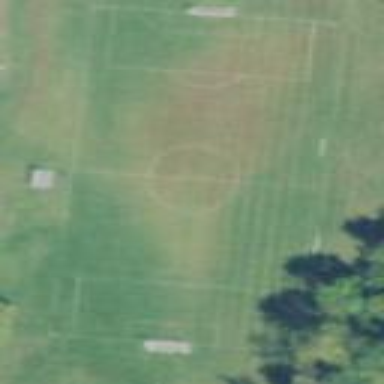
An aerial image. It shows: Soccer pitch for leisureland activities.